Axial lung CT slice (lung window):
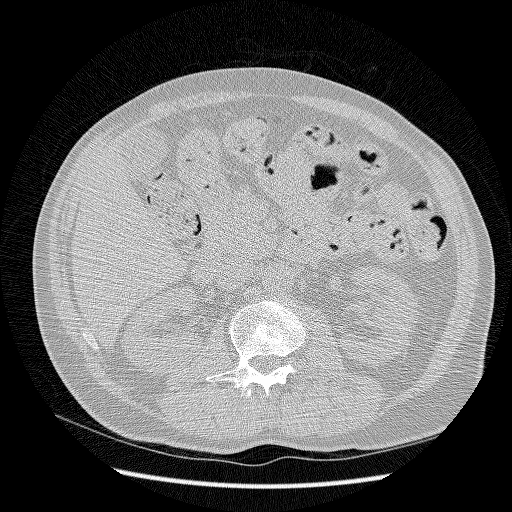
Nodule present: no